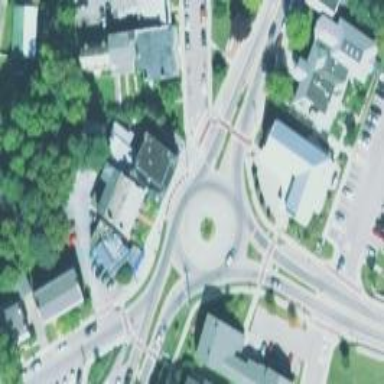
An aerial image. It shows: Secondary road with asphalt surface leading to roundabout.